A spectrogram of one vibration snapshot from a rotating bearing is shown (time on one axis, frequency on the other). Based on the visible evidence, which condition applies: normal, inner_race, outer_race, ball?
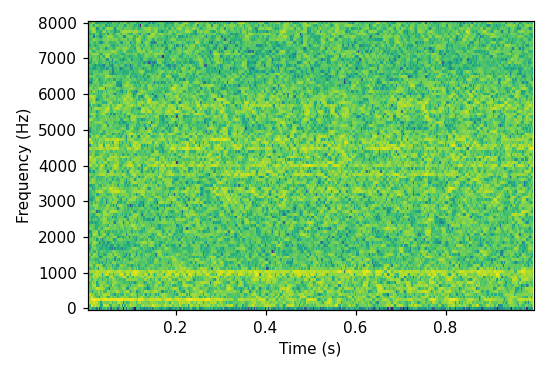
Answer: outer_race